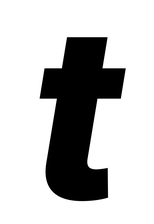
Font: Inter-Italic_ExtraBold_Italic